Question: I want to pass variable to wherehas query in laravel.. but getting an error of undefined variable,
In method, if has nature then go where has natures equal to $catname...
in line no. 4
'''
public function Products($catname,Request $request) //Product Category Pages
{
$natures = Nature::where('nature_slug', '=', $catname)
->first();
if($natures)
{ //Where Clause Based On Products Nature
//dd($catname);
$maxproductscost = Product::selectRaw('MAX(ABS(price)) AS HighestPrice')
->whereHas('natures', function($q) use ($catname)
{
$q->where('nature_slug', '=', $catname);
})
->first();
$maxproductscost = ceiling($maxproductscost->HighestPrice, 100);
/*End - GEt Maximum cost of product*/
if($request->range){
$range = $request->range;
$pieces = explode(" ", $range);
$rangestart = $pieces['1'];
$rangeend = $pieces['4'];
}
$firstslidervalue = $request->range ? $rangestart : 0;
$secondslidervalue = $request->range ? $rangeend : $maxproductscost;
$sorting = $request->sorting ? $request->sorting : '';
$products = Product::whereHas('natures', function($q)
{
$q->where('nature_slug', '=', $catname);
});
}
else
{
//Where Clause Based On Products Nature is General
/*GEt Maximum cost of product*/
$maxproductscost = Product::selectRaw('MAX(ABS(price)) AS HighestPrice')
->where('ptype', '=', $catname)
->whereHas('natures', function($q)
{
$q->where('nature_slug', '=', 'general');
})
->first();
$maxproductscost = ceiling($maxproductscost->HighestPrice, 100);
/*End - GEt Maximum cost of product*/
if($request->range){
$range = $request->range;
$pieces = explode(" ", $range);
$rangestart = $pieces['1'];
$rangeend = $pieces['4'];
}
$firstslidervalue = $request->range ? $rangestart : 0;
$secondslidervalue = $request->range ? $rangeend : $maxproductscost;
$sorting = $request->sorting ? $request->sorting : '';
$products = Product::where('ptype', '=', $catname)
->whereHas('natures', function($q)
{
$q->where('nature_slug', '=', 'general');
});
}
if($request->range){
$products->whereBetween('price', [$rangestart, $rangeend]);
}
if($sorting)
{
if($sorting == 'low')
{
$products->orderByRaw('(ABS(stock) > 0) desc, (case when ABS(stock) > 0 then ABS(price) end) asc, (case when ABS(stock) = 0 then ABS(price) end) asc ');
} else
{
$products->orderByRaw('(ABS(stock) > 0) desc, (case when ABS(stock) > 0 then ABS(price) end) DESC, (case when ABS(stock) = 0 then ABS(price) end) DESC ');
}
}
else
{
$products->orderByRaw('(ABS(stock) > 0) desc, (case when ABS(stock) > 0 then id end) DESC, (case when ABS(stock) = 0 then id end) DESC ');
}
$products = $products->paginate(12);
$user = Auth::user();
return view('products',compact('user','catname','products','maxproductscost','firstslidervalue','secondslidervalue','sorting'));
}
'''

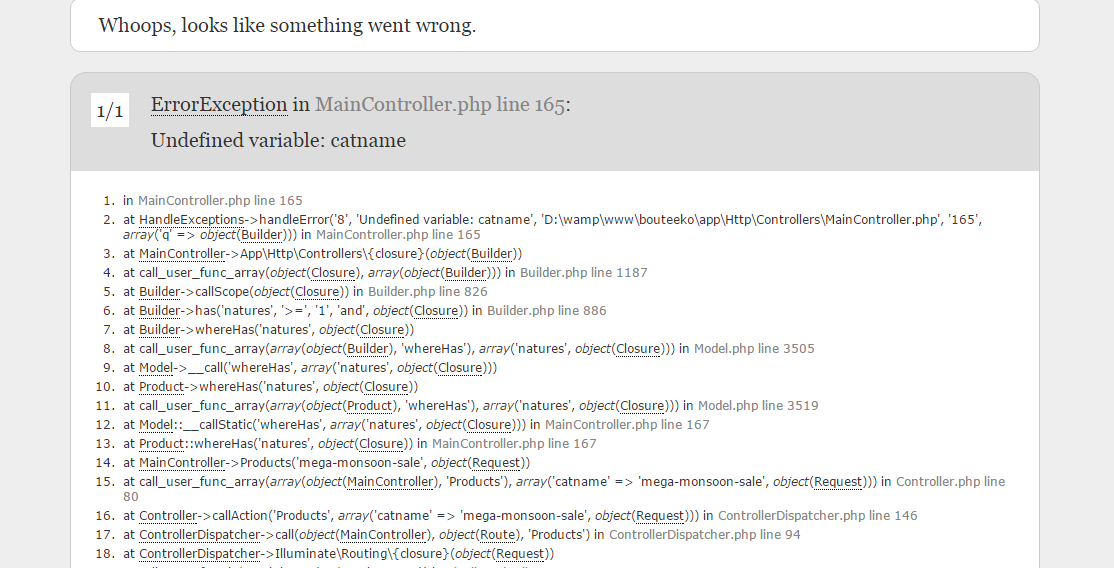
Answer: To pass a variable to closure you have to use the use() function
'''
$products = Product::whereHas('natures', function($q) use($catname)
{
$q->where('nature_slug', '=', $catname);
});
'''